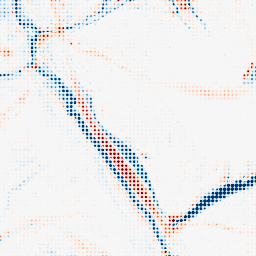
Category: morphological
Decomposition family: morphological_ellipse
Decomposition parameters: operation: average
width: 20
height: 20
Upsampling method: sinc_hamming
Upsampling parameters: scale: 8
kernel_size: 4
Upsampling scale: 8